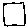
Label: square